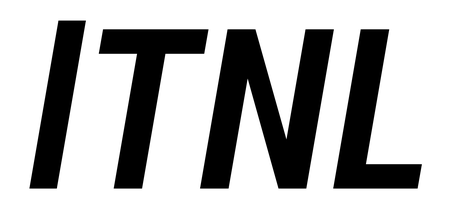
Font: Roboto-Italic_Condensed_SemiBold_Italic